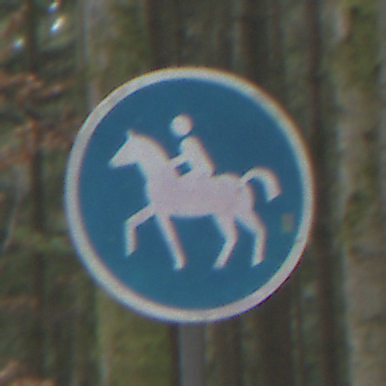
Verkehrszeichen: Reitweg
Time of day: Midday
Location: Outdoor (Nature)
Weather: Overcast
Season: NotSpecified
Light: Natural